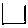
Label: square